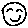
Label: smiley face